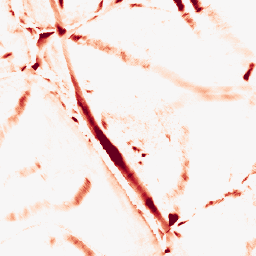
Category: morphological
Decomposition family: morphological_diamond
Decomposition parameters: operation: opening
radius: 10
Upsampling method: nearest
Upsampling parameters: scale: 2
Upsampling scale: 2